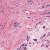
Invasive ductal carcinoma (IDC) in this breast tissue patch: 1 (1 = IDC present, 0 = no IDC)